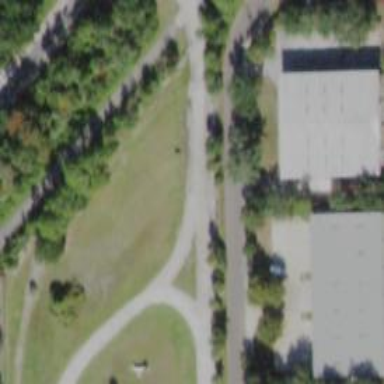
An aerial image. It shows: Driveway leading to service road.